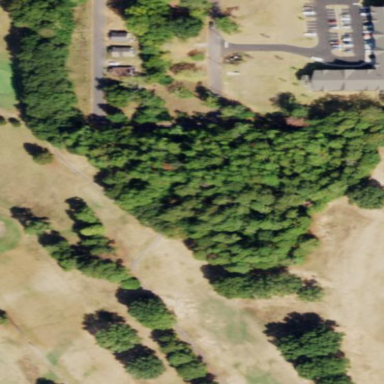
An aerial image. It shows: Grassy area designated as golf fairway.